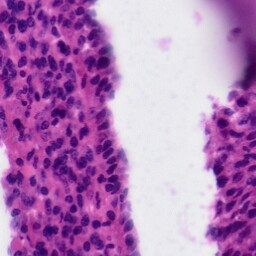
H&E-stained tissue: Tonsil